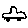
Label: car